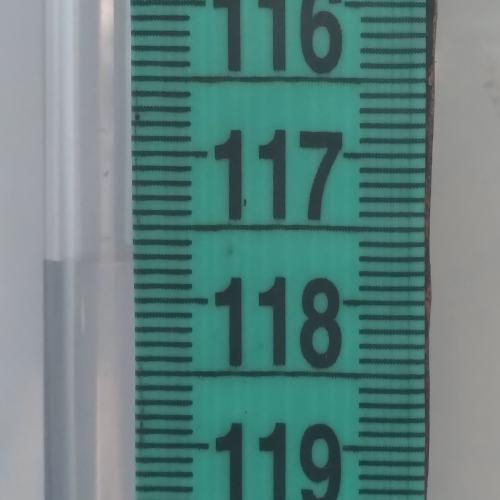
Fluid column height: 117.7 cm